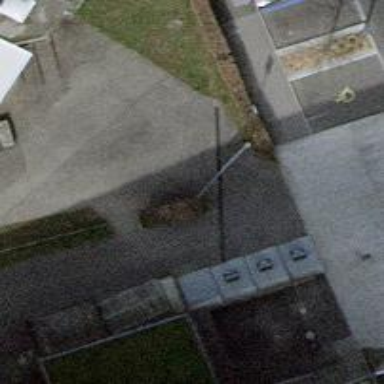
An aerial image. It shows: Gate.